Interaction volume radius: 10 \u00c5
Interaction volume height: 25 \u00c5
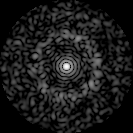
Disorder parameter: 0.8325